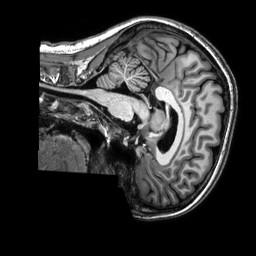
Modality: T1w
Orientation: sagittal
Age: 25
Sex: female
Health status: healthy
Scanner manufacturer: philips
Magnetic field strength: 3 T
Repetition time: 0.009 s
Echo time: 0.003996 s